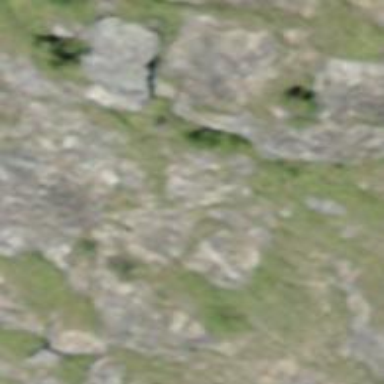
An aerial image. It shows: Natural cliff.